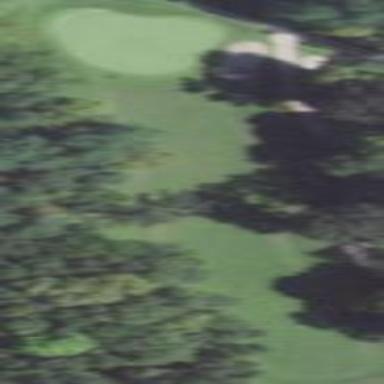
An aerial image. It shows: Golf fairway surrounded by grass.